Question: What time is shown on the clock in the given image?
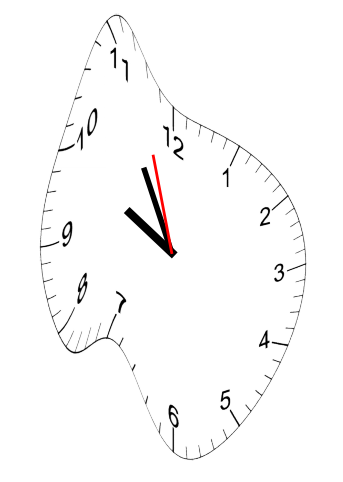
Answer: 09:54:57